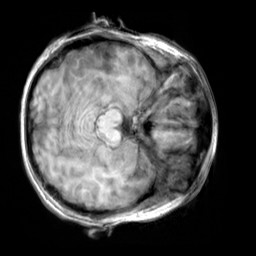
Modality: T1w
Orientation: axial
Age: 27
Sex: female
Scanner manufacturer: siemens
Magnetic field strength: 3 T
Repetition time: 2.3 s
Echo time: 0.00303 s